Question:
I am using an activity with style of .The activity is shown as dialog but the problem is to reduce the height of the dialog to specified level..
Please give me a solution??????
This is my activity dialog XML code
'''
<?xml version="1.0" encoding="utf-8"?>
<LinearLayout xmlns:android="http://schemas.android.com/apk/res/android"
android:layout_width="match_parent"
android:layout_height="match_parent"
android:background="@drawable/bg"
android:orientation="vertical"
style="@style/MyActionsDialogTheme">
<RelativeLayout
android:id="@+id/relativeLayout1"
android:layout_width="match_parent"
android:layout_height="40dp"
android:background="@drawable/custom_title"
android:gravity="center_vertical" >
<RelativeLayout
android:id="@+id/relativeLayout2"
android:layout_width="match_parent"
android:layout_height="40dp"
android:layout_marginBottom="5dp"
android:layout_marginLeft="10dp"
android:layout_marginRight="10dp"
android:layout_marginTop="5dp"
android:gravity="center_vertical" >
<TextView
android:id="@+id/textView1"
android:layout_width="wrap_content"
android:layout_height="match_parent"
android:layout_alignParentTop="true"
android:layout_centerHorizontal="true"
android:gravity="center_vertical"
android:text="Quick Actions"
android:textColor="#ffffff"
android:textSize="18dp"
android:textStyle="bold|italic"
android:typeface="serif" />
</RelativeLayout>
</RelativeLayout>
<TextView
android:id="@+id/tv_edit"
android:layout_gravity="center_horizontal"
android:layout_width="wrap_content"
android:layout_height="wrap_content"
android:layout_marginBottom="20dp"
android:layout_marginLeft="10dp"
android:layout_marginRight="10dp"
android:layout_marginTop="20dp"
android:text="Edit Reminder"
android:textAppearance="?android:attr/textAppearanceLarge"
android:textColor="#000000"
android:textStyle="bold|italic"
android:typeface="serif" />
<TextView
android:id="@+id/tv_delete"
android:layout_gravity="center_horizontal"
android:layout_width="wrap_content"
android:layout_height="wrap_content"
android:layout_marginBottom="20dp"
android:layout_marginLeft="10dp"
android:layout_marginRight="10dp"
android:text="Delete Reminder"
android:textAppearance="?android:attr/textAppearanceLarge"
android:textColor="#000000"
android:textStyle="bold|italic"
android:typeface="serif" />
<Button
android:id="@+id/btn_cancel"
android:layout_width="200dp"
android:layout_height="wrap_content"
android:layout_gravity="center_horizontal"
android:layout_marginLeft="10dp"
android:layout_marginRight="10dp"
android:background="@drawable/custom_button"
android:text="Cancel"
android:textColor="#ffffff"
android:textStyle="bold|italic"
android:typeface="serif" />
</LinearLayout>
'''
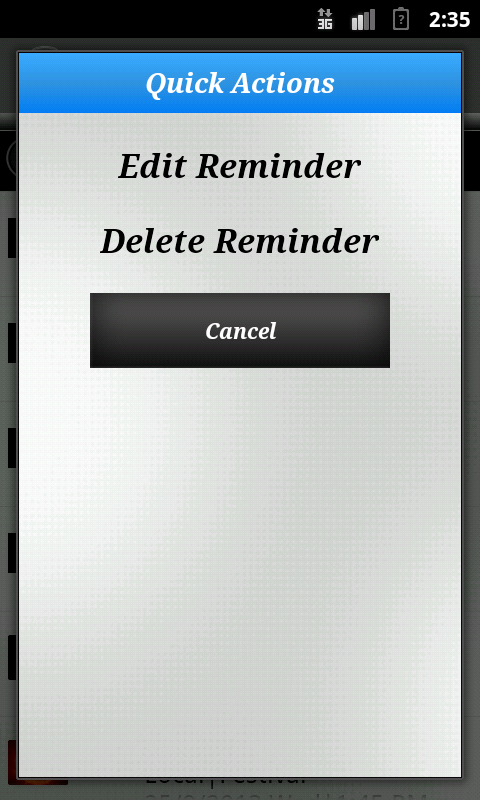
Answer: Try this.. give dialog main layout hight as 'wrap_content'
if you give 'match_parent' means it'll fill the parent layout full so give 'wrap_content'
'''
<RelativeLayout
android:id="@+id/relativeLayout1"
android:layout_width="match_parent"
android:layout_height="40dp"
android:background="@drawable/custom_title"
android:gravity="center_vertical" >
<RelativeLayout
android:id="@+id/relativeLayout2"
android:layout_width="match_parent"
android:layout_height="40dp"
android:layout_marginBottom="5dp"
android:layout_marginLeft="10dp"
android:layout_marginRight="10dp"
android:layout_marginTop="5dp"
android:gravity="center_vertical" >
<TextView
android:id="@+id/textView1"
android:layout_width="wrap_content"
android:layout_height="match_parent"
android:layout_alignParentTop="true"
android:layout_centerHorizontal="true"
android:gravity="center_vertical"
android:text="Quick Actions"
android:textColor="#ffffff"
android:textSize="18dp"
android:textStyle="bold|italic"
android:typeface="serif" />
</RelativeLayout>
</RelativeLayout>
<TextView
android:id="@+id/tv_edit"
android:layout_gravity="center_horizontal"
android:layout_width="wrap_content"
android:layout_height="wrap_content"
android:layout_marginBottom="20dp"
android:layout_marginLeft="10dp"
android:layout_marginRight="10dp"
android:layout_marginTop="20dp"
android:text="Edit Reminder"
android:textAppearance="?android:attr/textAppearanceLarge"
android:textColor="#000000"
android:textStyle="bold|italic"
android:typeface="serif" />
<TextView
android:id="@+id/tv_delete"
android:layout_gravity="center_horizontal"
android:layout_width="wrap_content"
android:layout_height="wrap_content"
android:layout_marginBottom="20dp"
android:layout_marginLeft="10dp"
android:layout_marginRight="10dp"
android:text="Delete Reminder"
android:textAppearance="?android:attr/textAppearanceLarge"
android:textColor="#000000"
android:textStyle="bold|italic"
android:typeface="serif" />
<Button
android:id="@+id/btn_cancel"
android:layout_width="200dp"
android:layout_height="wrap_content"
android:layout_gravity="center_horizontal"
android:layout_marginLeft="10dp"
android:layout_marginRight="10dp"
android:background="@drawable/custom_button"
android:text="Cancel"
android:textColor="#ffffff"
android:textStyle="bold|italic"
android:typeface="serif" />
'''